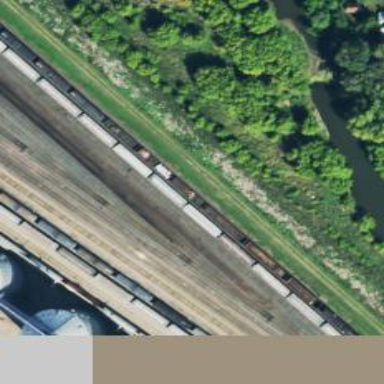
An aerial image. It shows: Railway yard with one track.